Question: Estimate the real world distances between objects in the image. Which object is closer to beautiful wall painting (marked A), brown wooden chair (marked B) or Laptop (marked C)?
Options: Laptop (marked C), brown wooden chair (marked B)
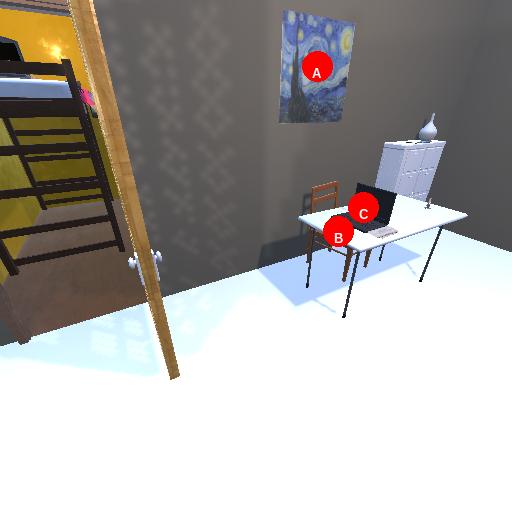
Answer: Laptop (marked C)